Interaction volume radius: 10 \u00c5
Interaction volume height: 10 \u00c5
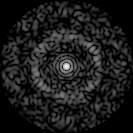
Disorder parameter: 0.8566